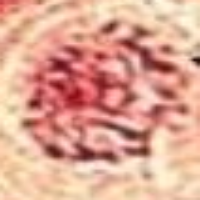
Label: prophase